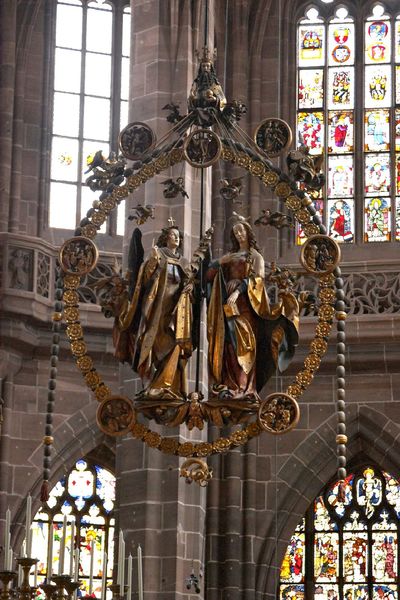
Titel: “Englischer Gruß” in St. Lorenz in Nürnberg
Künstler: Veit Stoß
Standort: Nürnberg, St. Lorenz (EU - D - B)
Schlagwörter: blau, flügel, gott, umhang, frauen, bunt, fenster, finger, frau, kleid, blüten, gebäude, rose, rosen, rot, bart, stein, steine, gitter, kirche, gold, gotik, krone, perlen, kreis, oval, rund, engel, farbig, drehen, figuren, kerzen, metall, fotografie, hängen, kreuz, strahlen, kugel, kugeln, kranz, kathedrale, heiligenschein, statuen, hängend, glasmalerei, jesus, ostern, golden, hängung, heilig, gothik, maria, rosenkranz, eier, farbi, rkone, sende, heiliger fater, zeilig